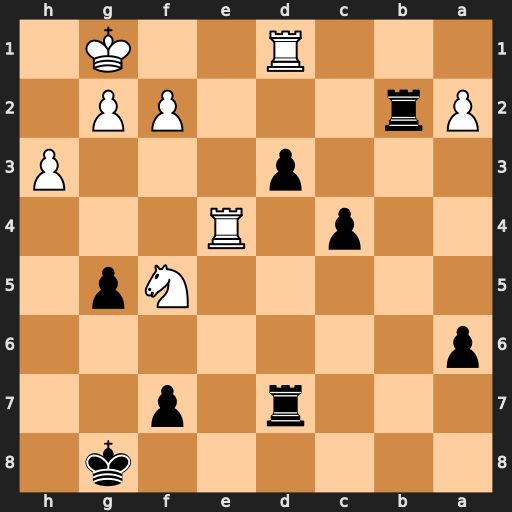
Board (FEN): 6k1/3r1p2/p7/5Np1/2p1R3/3p3P/Pr3PP1/3R2K1
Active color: b
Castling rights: -
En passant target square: -
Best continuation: c3 Rc4 c2